【题型】解答题　【知识点】解析几何　【难度】medium
已知椭圆 \(\Gamma: \frac{x^2}{6} + \frac{y^2}{3} = 1\)，\(O\) 为坐标原点；

(1) 求 \(\Gamma\) 的离心率 \(e\)；

(2) 设点 \(N(1,0)\)，点 \(M\) 在 \(\Gamma\) 上，求 \(|MN|\) 的最大值和最小值；

(3) 点 \(T(2,1)\)，点 \(P\) 在直线 \(x + y = 3\) 上，过点 \(P\) 且与 \(OT\) 平行的直线 \(l\) 与 \(\Gamma\) 交于 \(A,B\) 两点；试探究：是否存在常数 \(\lambda\)，使得 \(|\overrightarrow{PA} \cdot \overrightarrow{PB}| = \lambda |\overrightarrow{PT}|^2\) 恒成立；若存在，求出该常数的值；若不存在，说明理由。
【解答】
【详解】
(1) 设 \(\Gamma\) 的半长轴长为 \(a\)，半短轴长为 \(b\)，半焦距为 \(c\)，

则 \(a = \sqrt{6}\)，\(b = \sqrt{3}\)，则 \(c = \sqrt{3}\)，
所以
\[
e = \frac{c}{a} = \frac{\sqrt{3}}{\sqrt{6}} = \frac{\sqrt{2}}{2}.
\]

(2) 依题意，设 \(M(x,y)\)，则 \(-\sqrt{6} \leq x \leq \sqrt{6}\)，
 \(\frac{x^2}{6} + \frac{y^2}{3} = 1\)，故 \(y^2 = 3 - \frac{x^2}{2}\)。

则
\begin{align*}
|MN| &= \sqrt{(x - 1)^2 + y^2} = \sqrt{(x - 1)^2 + 3 - \frac{x^2}{2}} = \sqrt{\frac{1}{2}x^2 - 2x + 4} = \sqrt{\frac{1}{2}(x - 2)^2 + 2}.
\end{align*}

(2) 由二次函数的性质可知，当 \(x = 2\) 时，\(|MN|\) 取得最小值为 \(\sqrt{2}\)，

当 \(x = -\sqrt{6}\) 时，\(|MN|\) 取得最大值为 \(\sqrt{\frac{1}{2}(-\sqrt{6} - 2)^2 + 2} = 1 + \sqrt{6}\)。

(3) 设 \(P(a, 3-a)\)，\(A(x_1,y_1)\)，\(B(x_2,y_2)\)，又 \(T(2,1)\)。

易得 \(k_{OT} = \frac{1}{2}\)，则直线 \(l\) 为 \(y - (3 - a) = \frac{1}{2}(x - a)\)，即 \(y = \frac{1}{2}x + 3 - \frac{3}{2}a\)。

而
\[
|\overrightarrow{PT}|^2 = (a - 2)^2 + (3 - a - 1)^2 = 2(a - 2)^2,
\]
\[
\overrightarrow{PA} = (x_1 - a, y_1 - 3 + a) = \left(x_1 - a, \frac{1}{2}x_1 + 3 - \frac{3}{2}a - 3 + a\right) = \left(x_1 - a, \frac{1}{2}x_1 - \frac{a}{2}\right),
\]
\[
\overrightarrow{PB} = (x_2 - a, y_2 - 3 + a) = \left(x_2 - a, \frac{1}{2}x_2 + 3 - \frac{3}{2}a - 3 + a\right) = \left(x_2 - a, \frac{1}{2}x_2 - \frac{a}{2}\right),
\]

联立
\[
\begin{cases}
y = \frac{1}{2}x + 3 - \frac{3}{2}a \\
\frac{x^2}{6} + \frac{y^2}{3} = 1
\end{cases}
\]
消去 \(y\)，得 \(x^2 + 2(2 - a)x + 3(2 - a)^2 - 4 = 0\)。

则
\[
\Delta = 4(2 - a)^2 - 4 \times [3(2 - a)^2 - 4] = -8(a^2 - 4a + 2) > 0,
\]
得 \(2 - \sqrt{2} < a < 2 + \sqrt{2}\)。

所以 \(x_1 + x_2 = -2(2 - a)\)，\(x_1x_2 = 3(2 - a)^2 - 4\)。

故
\begin{align*}
|\overrightarrow{PA} \cdot \overrightarrow{PB}| &= \left|(x_1 - a)(x_2 - a) + \frac{1}{4}(x_1 - a)(x_2 - a)\right| \\
&= \frac{5}{4}\left|(x_1 - a)(x_2 - a)\right| = \frac{5}{4}\left|x_1x_2 - a(x_1 + x_2) + a^2\right| \\
&= \frac{5}{4}\left|3(2 - a)^2 - 4 + 2a(2 - a) + a^2\right| = \frac{5}{4}\left|2(2 - a)^2\right|,
\end{align*}
所以
\[
|\overrightarrow{PA} \cdot \overrightarrow{PB}| = \frac{5}{4}|\overrightarrow{PT}|^2,
\]
故存在 \(\lambda = \frac{5}{4}\)，使得 \(|\overrightarrow{PA} \cdot \overrightarrow{PB}| = \lambda |\overrightarrow{PT}|^2\) 恒成立。
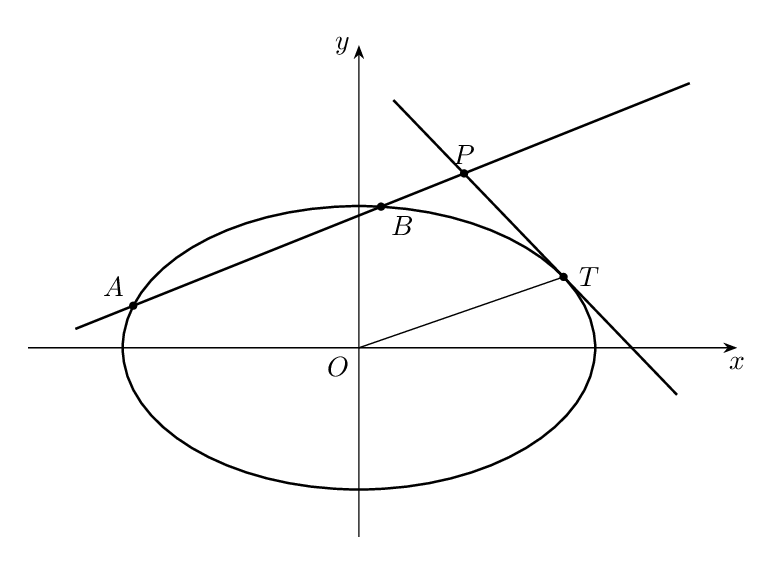